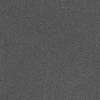
Atmospheric dust classification: dusty